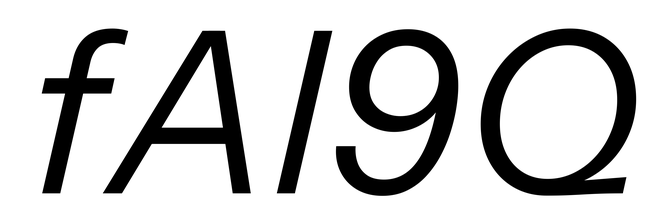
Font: InstrumentSans-Italic_Italic